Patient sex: M
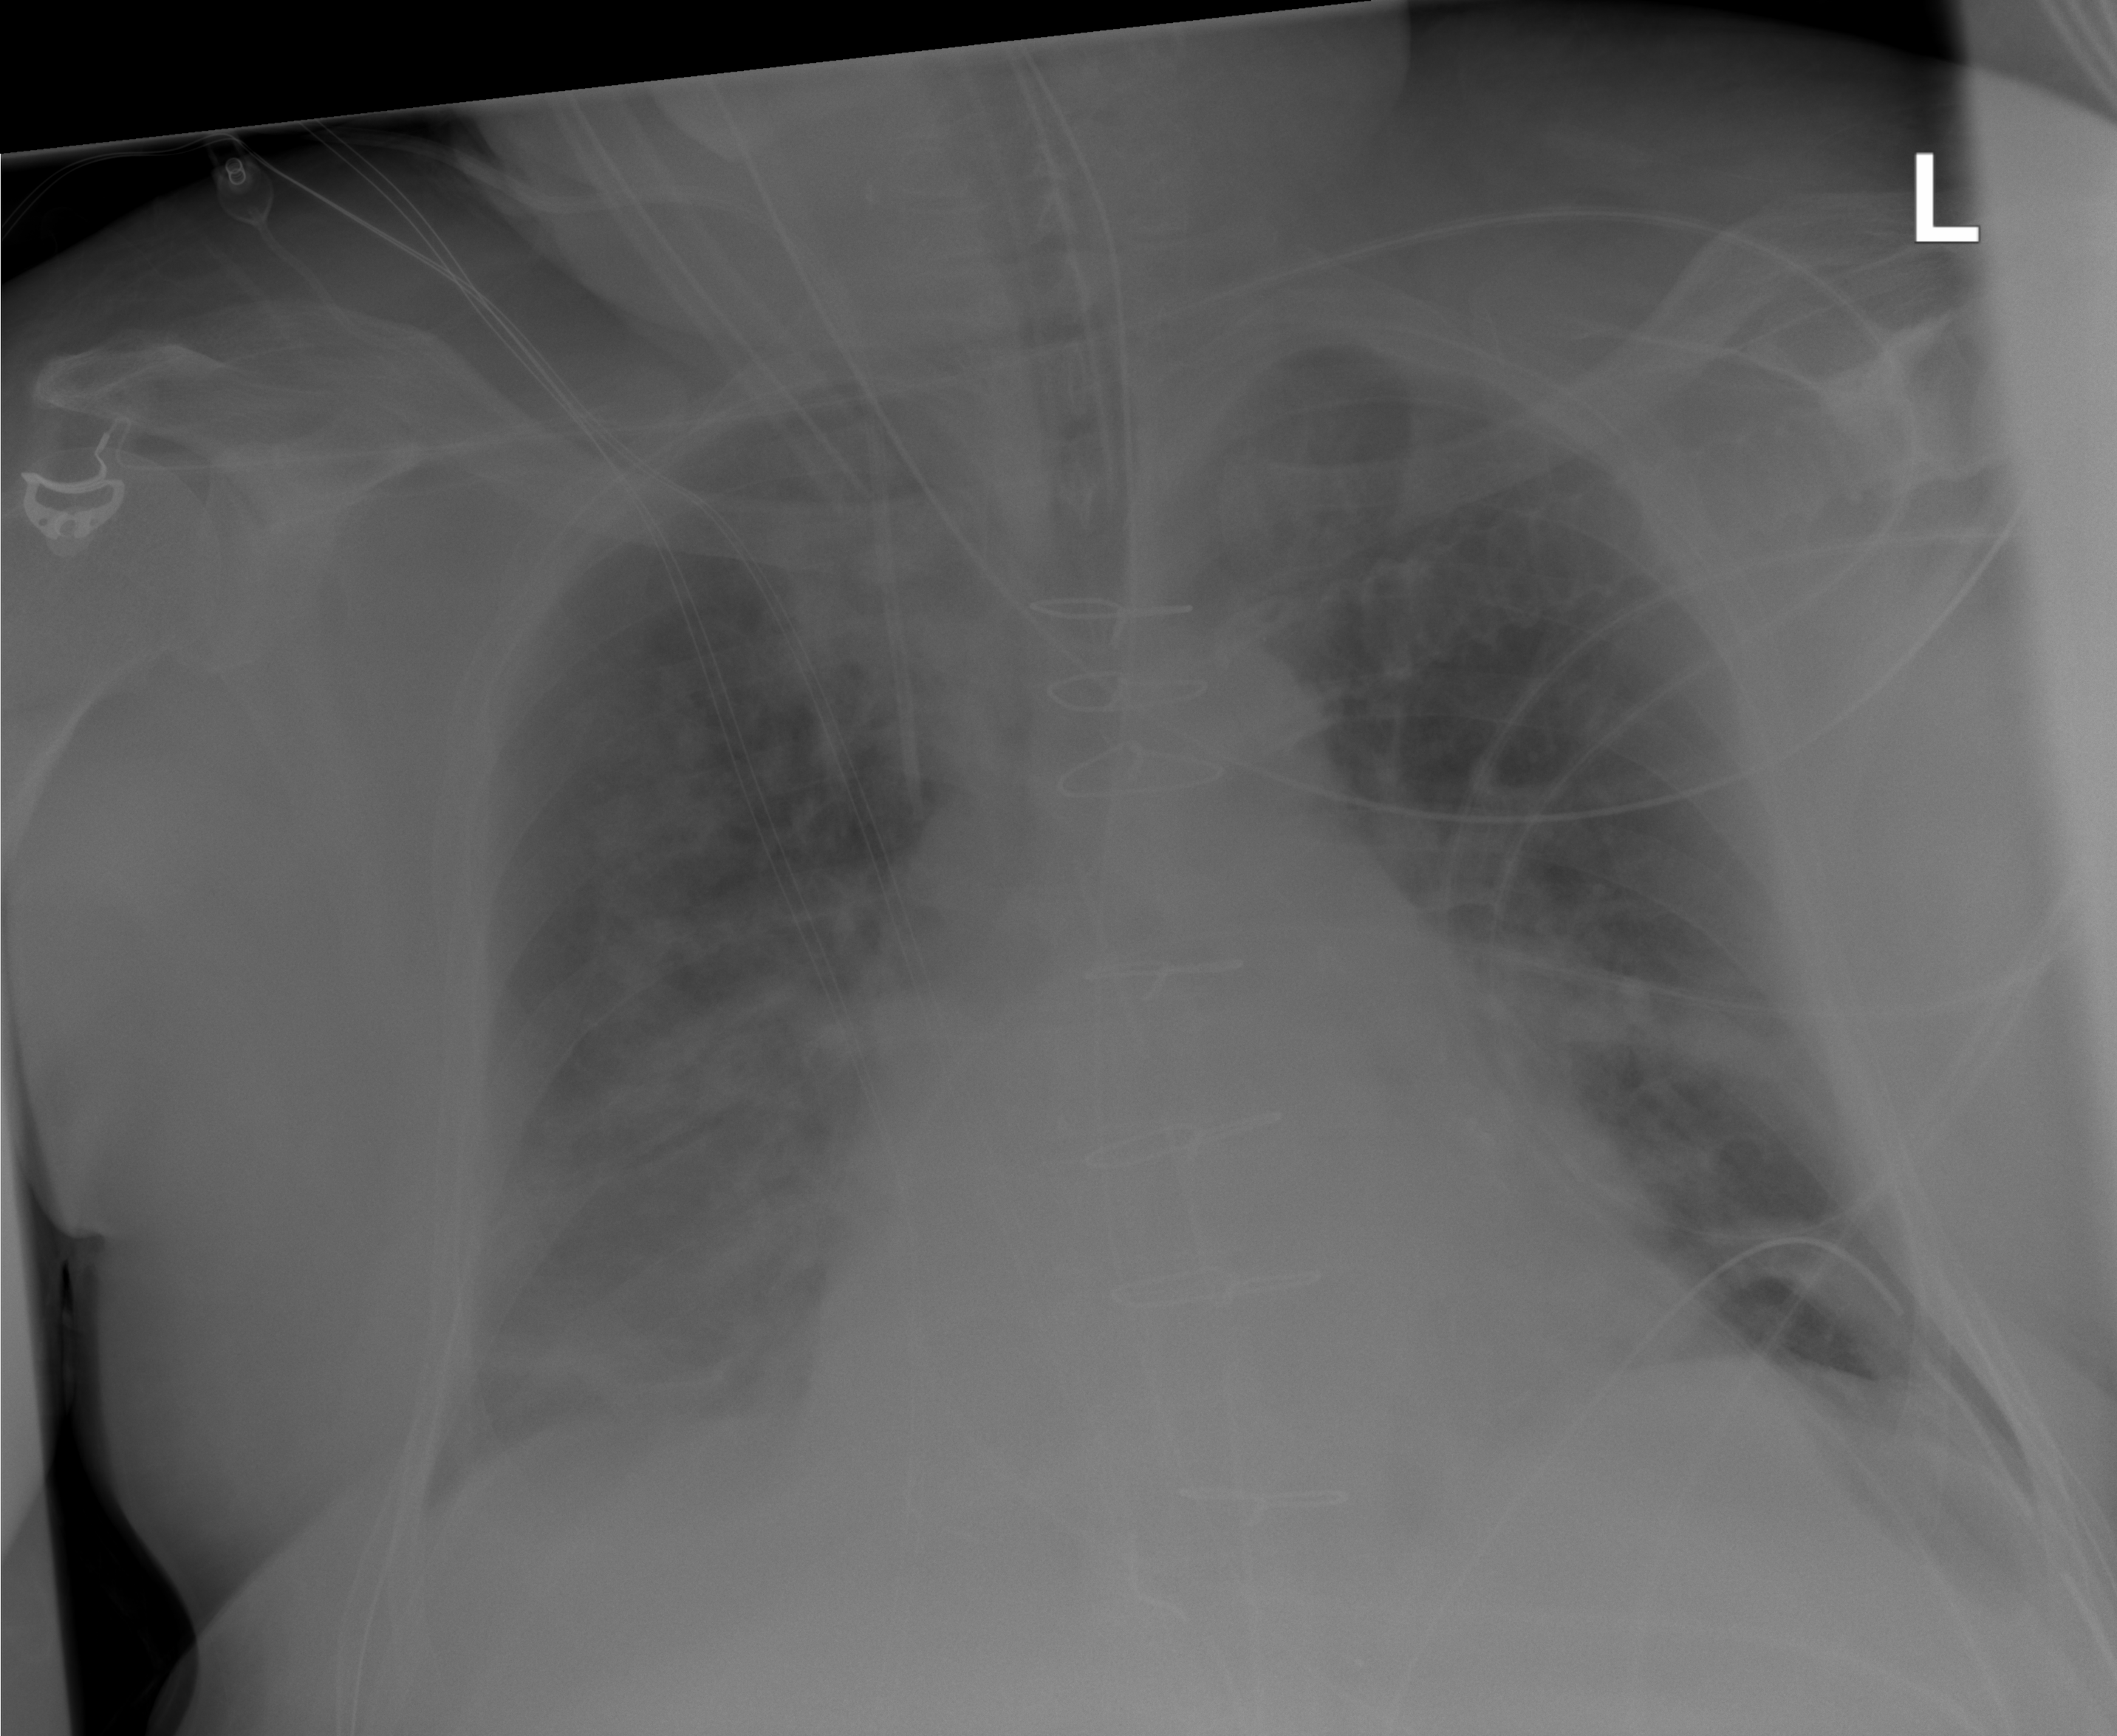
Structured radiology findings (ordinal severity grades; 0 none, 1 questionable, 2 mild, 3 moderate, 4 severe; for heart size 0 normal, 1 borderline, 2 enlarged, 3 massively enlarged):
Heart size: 2
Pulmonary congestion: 2
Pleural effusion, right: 2
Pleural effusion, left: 0
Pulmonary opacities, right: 2
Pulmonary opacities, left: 0
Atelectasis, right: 2
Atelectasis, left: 2